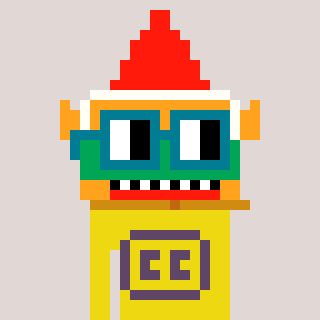
a pixel art character with square dark green glasses, a gnome-shaped head and a yellow-colored body on a warm background